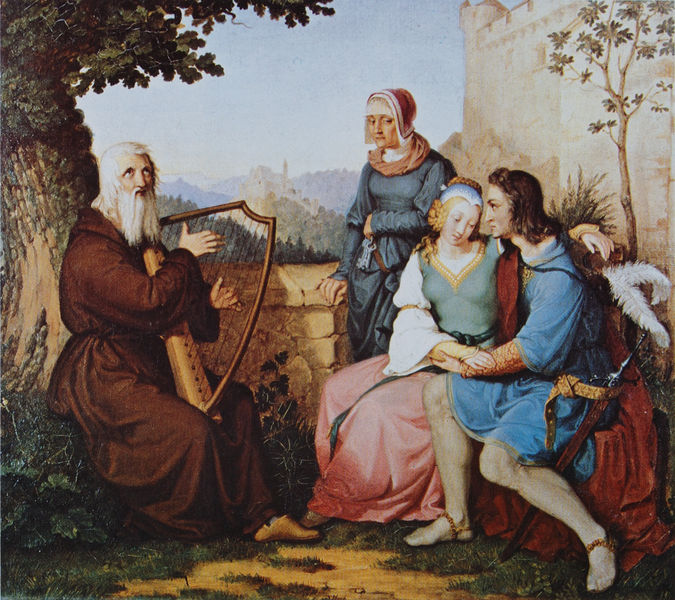
Titel: Harfnerszene
Künstler: Friedrich Christoph Nilson
Standort: München
Institution: Privatbesitz
Schlagwörter: baum, berg, blau, blätter, feder, flügel, fuß, hand, himmel, laub, mann, umhang, weiß, bäume, frauen, grün, landschaft, menschen, mädchen, sitzen, stadt, äste, ausschnitt, braun, bunt, frau, frisur, hell, hintergrund, hut, kleid, licht, mund, männer, nase, stirn, blick, dame, gras, haus, rot, schal, schloss, tuch, wiese, haube, rock, alt, bart, blond, jung, wand, architektur, augen, blicke, bluse, federn, halten, kragen, stehen, steine, trauer, vollbart, weit, ärmel, hände, instrument, niederlande, ast, baumstamm, hügel, natur, stamm, zweige, kirche, boden, auge, gewand, gold, haare, kutte, mantel, sitzend, stoff, eltern, familie, klassizismus, mutter, paar, saum, blatt, gesang, musik, musiker, pflanze, pflanzen, augenbrauen, lippen, locken, prinzessin, renaissance, rosa, schulter, wald, genre, turm, garten, beine, deutschland, federhut, hellblau, bäumchen, kopfbedeckung, bein, magd, liebe, umarmung, spieler, alter mann, schuhe, berge, fels, kette, mauer, idylle, tannen, blue, feathers, hands, men, people, red, soldier, stockings, sword, white, women, black, braut, dress, dunkelblau, green, münder, old, sitting, wall, woman, spielen, kopftuch, muskeln, dunkelrot, musizieren, sitzt, old woman, pink, zofe, brown, deutsch, sandalen, knie, scheide, zinnen, doppelporträt, pärchen, fugen, alter, blind, blinder, burg, kloster, türmchen, türme, amme, kniee, schwert, säbel, waffe, degen, grasbüschel, tanne, hauben, schuh, allegorie, ritter, liebespaar, ehe, armband, armreif, feather, jüngling, sänger, angel, harp, man, sky, stone, tree, kund, rinde, sage, liebende, mittelalter, märchen, priester, prinz, field, girl, hill, hills, nature, young, trees, mönch, historismus, eiche, boy, knight, hochzeit, lokalfarben, laute, saiten, schlüssel, schlüsselbund, grass, federschmuck, harfe, symbolik, lyra, david, fußkette, castle, leier, mother, burgfräulein, beard, old man, romantisme, arbre, peinture, couple, lied, musikant, meadow, town, burgen, kapuze, happy, love, zinne, leaves, music, pastoral, scène de genre, époux, hellbalu, shoe, monk, musician, medieval, eichenlaub, einsiedler, mönchskutte, warrior, heirat, minne, gütel, barde, moyen age, alter man, aufpasser, beschliesserin, blinder sänger, eichbaum, entrückt, gegürtet, gegürtete, harfenspieler, hochzeitslied, im garten, lederschuh, leierspieler, minnegesang, minnelied, minnesang, musiek, nedaelbäume, overbeek, schwiegermutter, seher, straähnen, umschlungen, play, bade, playing, feigenbaum, lovers, gouvernante, bonne, scène, bild, weapon, moine, singing, juliet, romance, romeo, bearded, a, wealth, strings, ter mann, nun, lyre, tunic, keys, older, nanny, musical, sing, cowl, harpe, keuschheitsgürtel, meadw, amant, song, side-eye, strumming, ecclésiastique, häube, whimple, counry, sideye, teroubadour, eldery